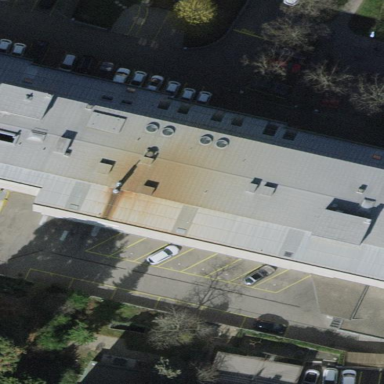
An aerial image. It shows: Commercial building.